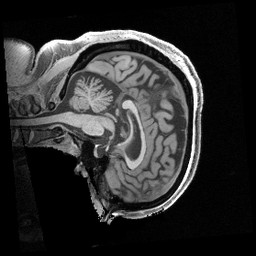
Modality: T1w
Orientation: sagittal
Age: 29
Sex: female
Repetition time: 2.4 s
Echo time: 0.00222 s